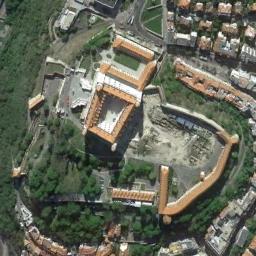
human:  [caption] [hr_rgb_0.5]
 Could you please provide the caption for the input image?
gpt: There are some trees near the palace .

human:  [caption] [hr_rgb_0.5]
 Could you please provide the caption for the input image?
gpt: The brown palace has some palaces and green areas and some other buildings are next to the palace .

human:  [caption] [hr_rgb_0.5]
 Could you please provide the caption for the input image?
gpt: One side of the palace is lush woods and the other is a residential area .

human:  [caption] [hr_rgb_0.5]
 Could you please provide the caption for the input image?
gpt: The palace is surrounded by buildings and trees .

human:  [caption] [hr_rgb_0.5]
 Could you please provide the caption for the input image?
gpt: There are some green trees beside the brown palace .